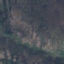
Land use / land cover: HerbaceousVegetation